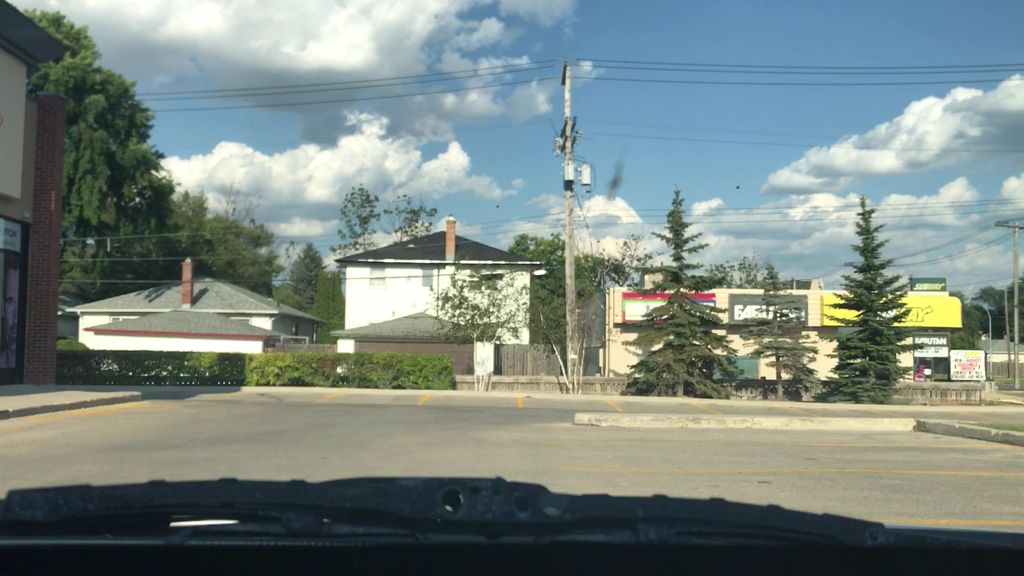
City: winnipeg